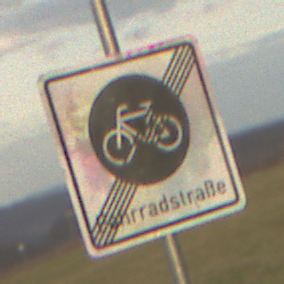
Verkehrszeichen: EndeFahrradstrasse
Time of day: SunriseSunset
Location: Outdoor (Nature)
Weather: PartlyCloudy
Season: NotSpecified
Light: Natural